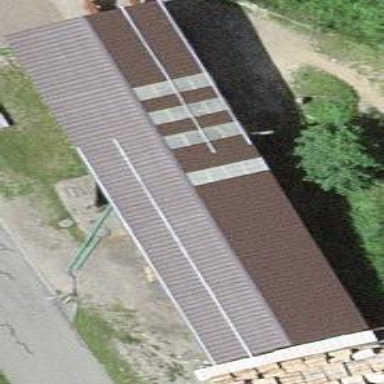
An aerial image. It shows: Stable building.